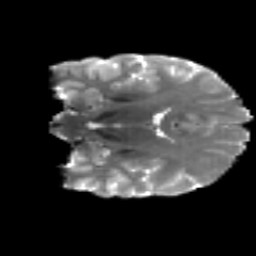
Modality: T2w
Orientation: coronal
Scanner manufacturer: siemens
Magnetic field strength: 3 T
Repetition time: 4.16 s
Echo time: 0.0806 s